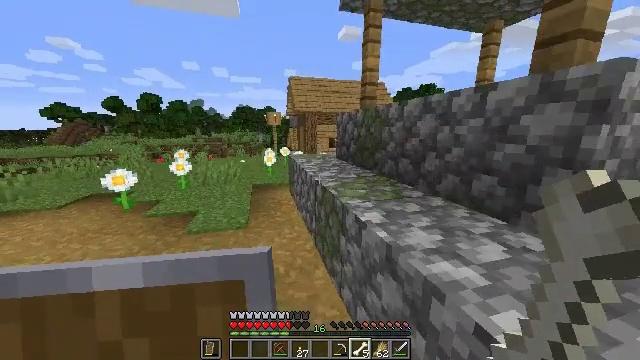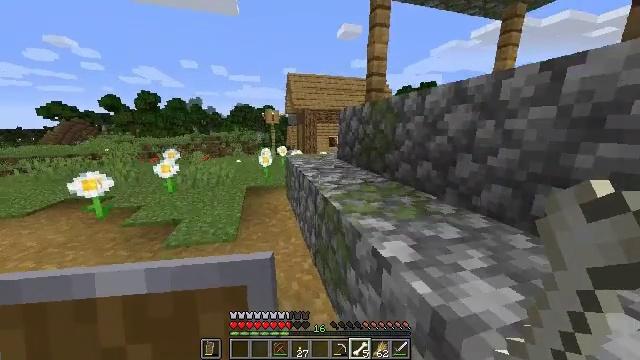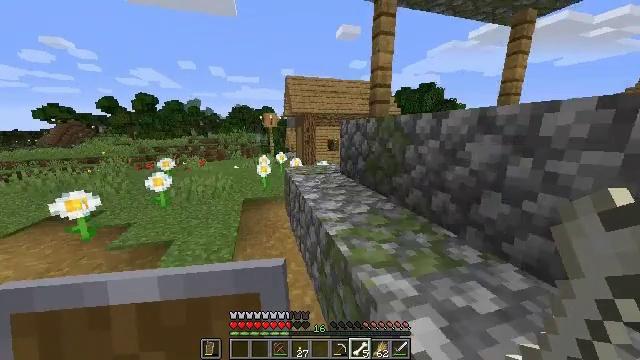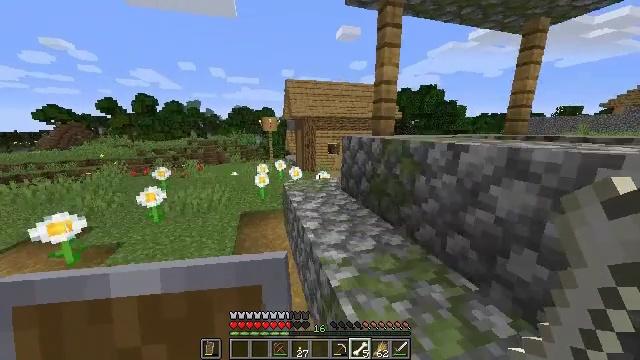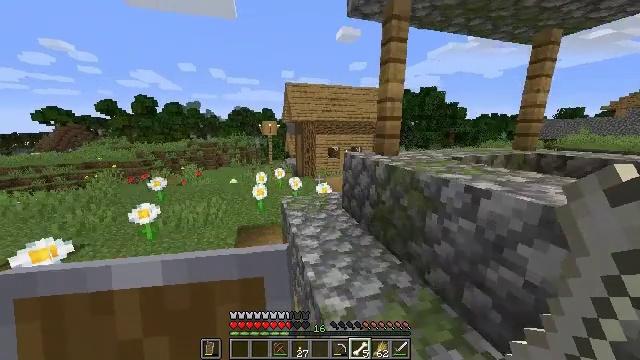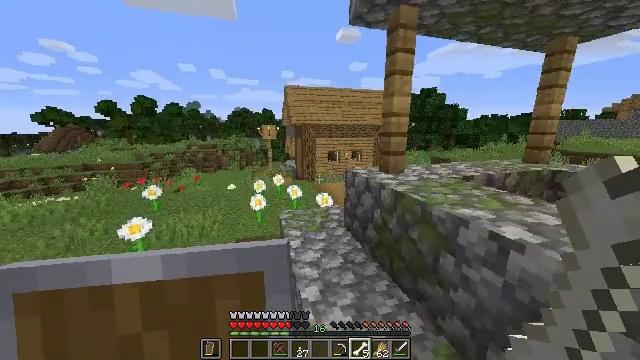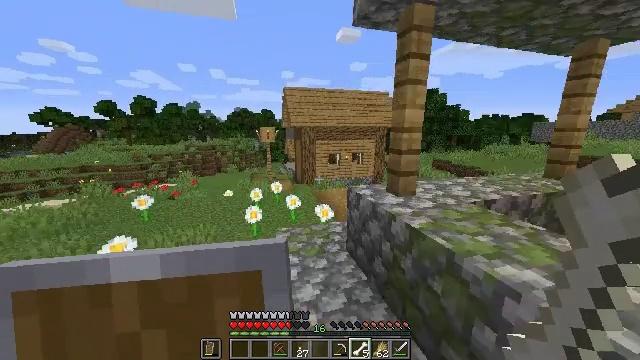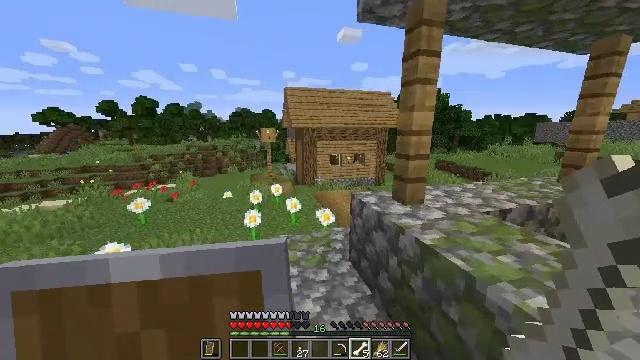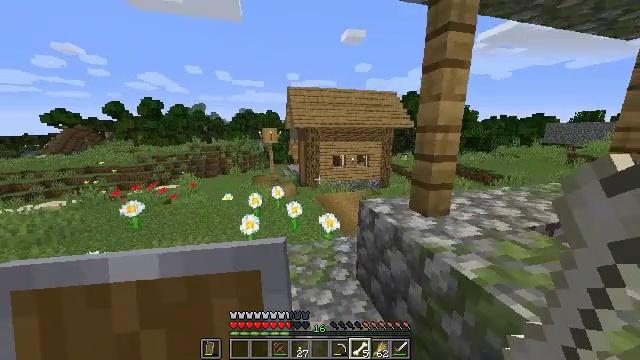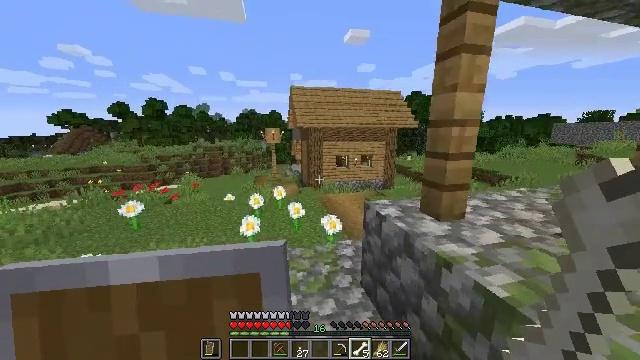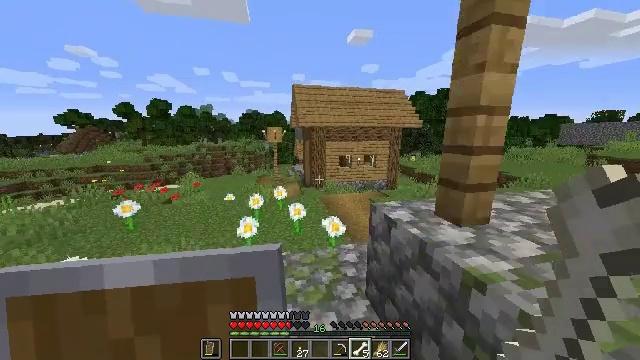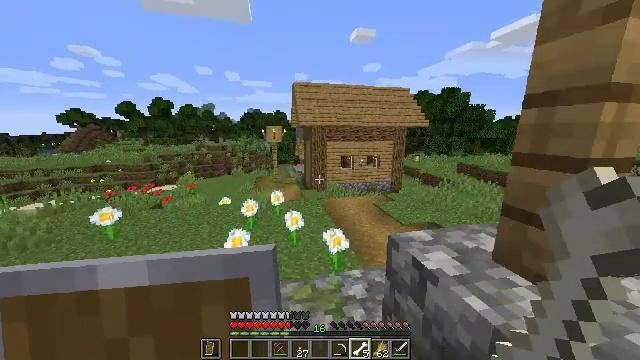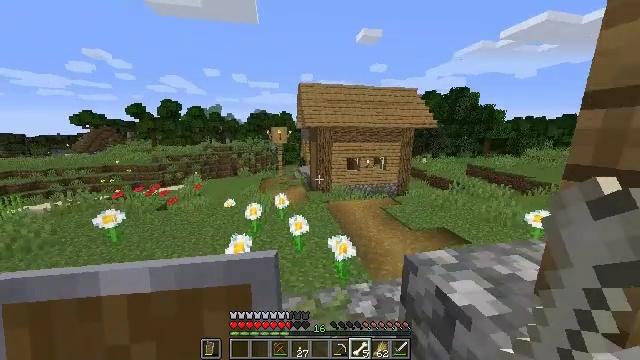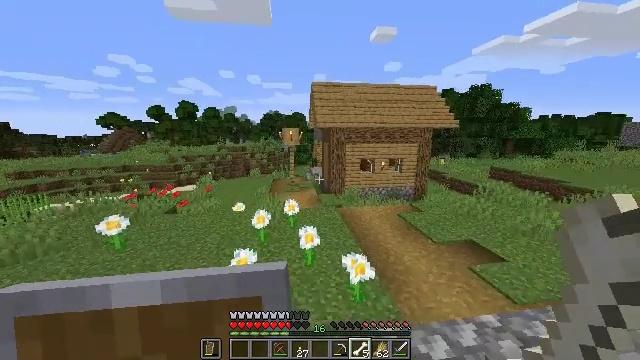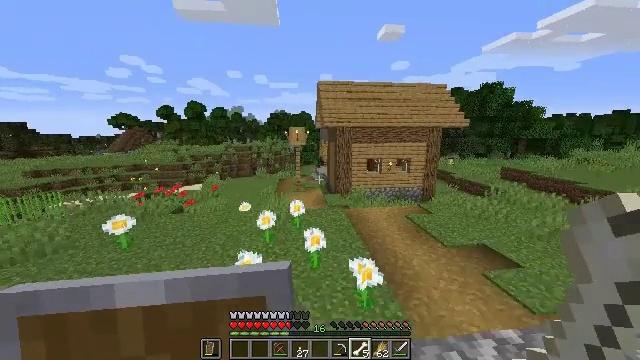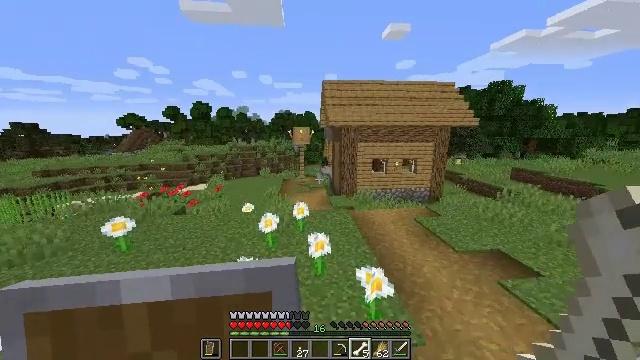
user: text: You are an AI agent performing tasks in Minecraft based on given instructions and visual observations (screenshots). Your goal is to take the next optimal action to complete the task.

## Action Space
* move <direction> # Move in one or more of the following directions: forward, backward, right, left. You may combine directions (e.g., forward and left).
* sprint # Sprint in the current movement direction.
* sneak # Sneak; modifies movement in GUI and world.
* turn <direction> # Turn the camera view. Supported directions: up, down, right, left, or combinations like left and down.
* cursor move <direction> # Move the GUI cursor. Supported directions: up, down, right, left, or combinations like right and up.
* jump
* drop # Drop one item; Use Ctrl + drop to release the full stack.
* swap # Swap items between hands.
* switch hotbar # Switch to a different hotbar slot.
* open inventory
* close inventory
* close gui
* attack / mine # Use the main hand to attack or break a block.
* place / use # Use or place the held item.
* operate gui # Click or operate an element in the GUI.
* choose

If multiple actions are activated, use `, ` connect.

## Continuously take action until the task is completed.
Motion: motion action
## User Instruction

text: Attack the grindstone to break it.
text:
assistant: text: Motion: move forward
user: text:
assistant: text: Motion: move forward, jump
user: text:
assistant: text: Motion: move forward, jump
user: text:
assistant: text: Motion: move forward, jump
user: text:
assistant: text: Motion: move forward, jump
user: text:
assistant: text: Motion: move forward, jump
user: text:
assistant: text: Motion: move forward
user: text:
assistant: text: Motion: move forward
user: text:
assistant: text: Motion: move forward
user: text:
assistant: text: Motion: move forward
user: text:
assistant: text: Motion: move forward
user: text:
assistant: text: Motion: move forward, turn left
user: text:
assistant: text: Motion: move forward, turn left
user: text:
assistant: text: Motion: move forward, turn left
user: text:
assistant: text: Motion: move forward, turn left
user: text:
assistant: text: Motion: move forward
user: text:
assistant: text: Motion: move forward, turn left
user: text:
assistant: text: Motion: move forward
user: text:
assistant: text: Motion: move forward
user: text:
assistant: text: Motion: move forward
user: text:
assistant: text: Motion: move forward
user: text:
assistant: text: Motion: move forward
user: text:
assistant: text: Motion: move forward
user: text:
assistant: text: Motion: move forward
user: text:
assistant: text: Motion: move forward
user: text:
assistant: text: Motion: move forward
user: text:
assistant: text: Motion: move forward
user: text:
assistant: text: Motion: move forward
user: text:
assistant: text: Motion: move forward
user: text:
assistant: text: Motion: move forward